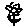
Label: flower